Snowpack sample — Buffalo Mountain, Silverthorne, Colorado, USA (2/22/26, 2:02 PM MST)
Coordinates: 39.622, -106.113
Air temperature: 33 °F
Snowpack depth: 63 cm
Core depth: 10 cm
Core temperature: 32 °F
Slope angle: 11°, slope face: 116°
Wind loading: low
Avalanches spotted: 0
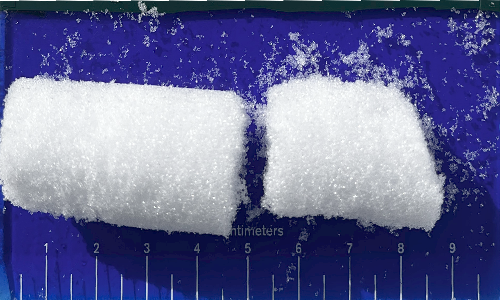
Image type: core
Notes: In a firebreak similar to site 1, minimal wind loading with no spotted avalanches (not many faces in view though)